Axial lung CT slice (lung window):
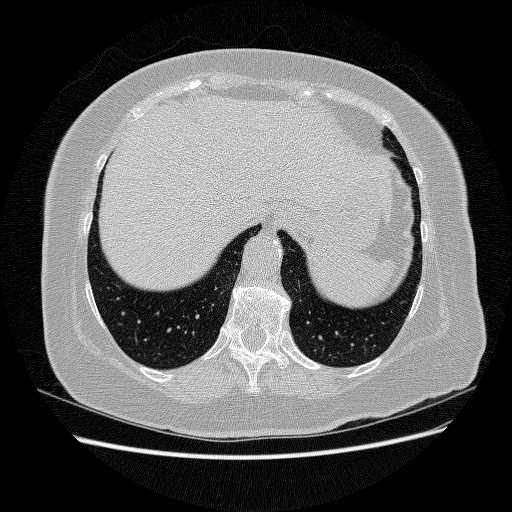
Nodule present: no